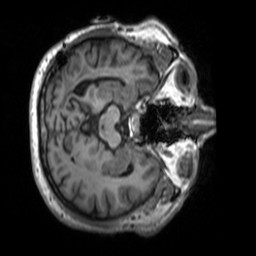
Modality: T1w
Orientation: axial
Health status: ill
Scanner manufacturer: siemens
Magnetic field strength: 3 T
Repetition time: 1.7 s
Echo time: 0.00239 s